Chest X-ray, PA view. Patient: 38 years old, sex M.
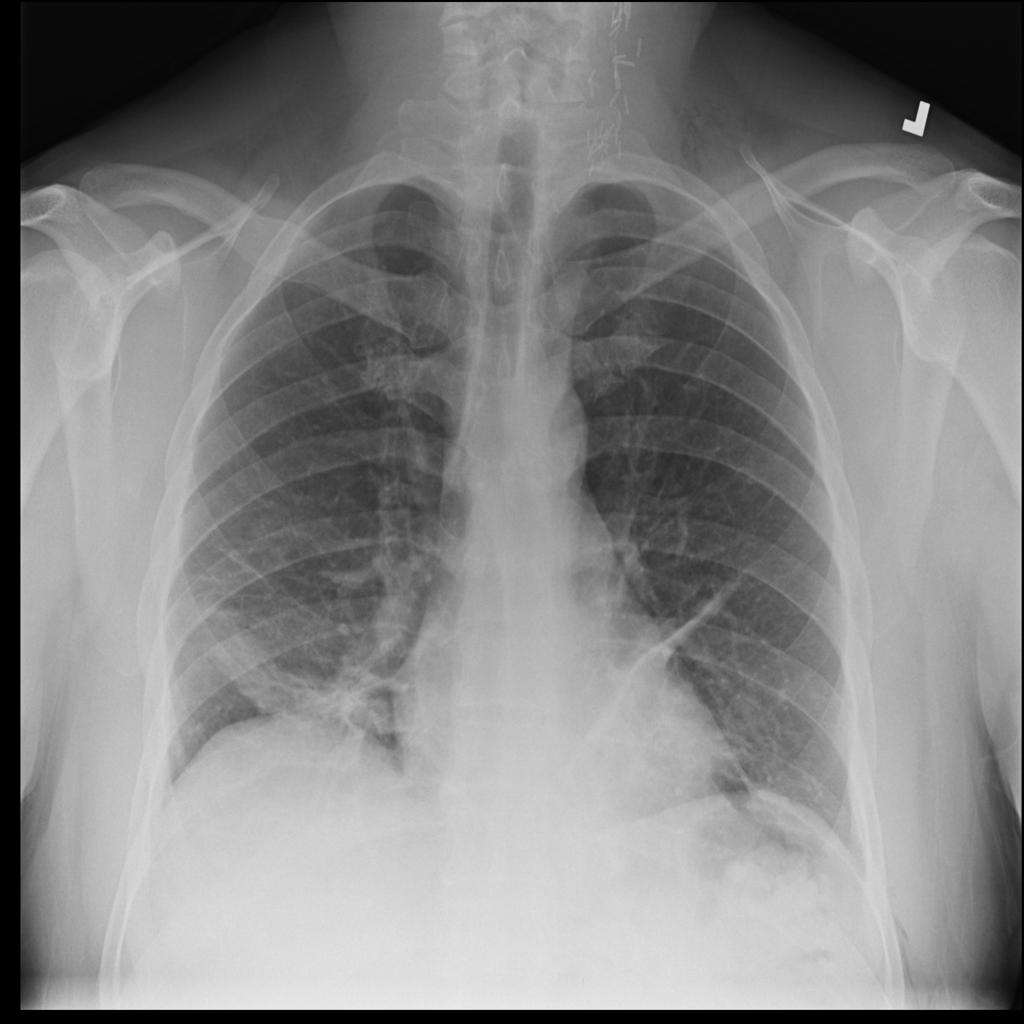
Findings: Emphysema, Infiltration, Atelectasis